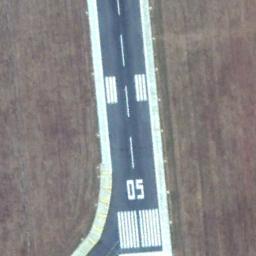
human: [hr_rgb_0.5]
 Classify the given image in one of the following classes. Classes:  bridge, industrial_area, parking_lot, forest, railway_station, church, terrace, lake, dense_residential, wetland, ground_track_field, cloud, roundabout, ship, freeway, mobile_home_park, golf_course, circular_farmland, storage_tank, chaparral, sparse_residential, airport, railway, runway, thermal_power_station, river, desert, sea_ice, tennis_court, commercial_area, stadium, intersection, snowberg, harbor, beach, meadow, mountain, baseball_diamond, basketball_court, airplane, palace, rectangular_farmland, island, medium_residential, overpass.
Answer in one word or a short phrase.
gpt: runway